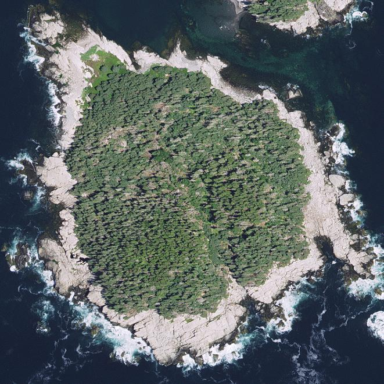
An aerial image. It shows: Island with natural coastline.